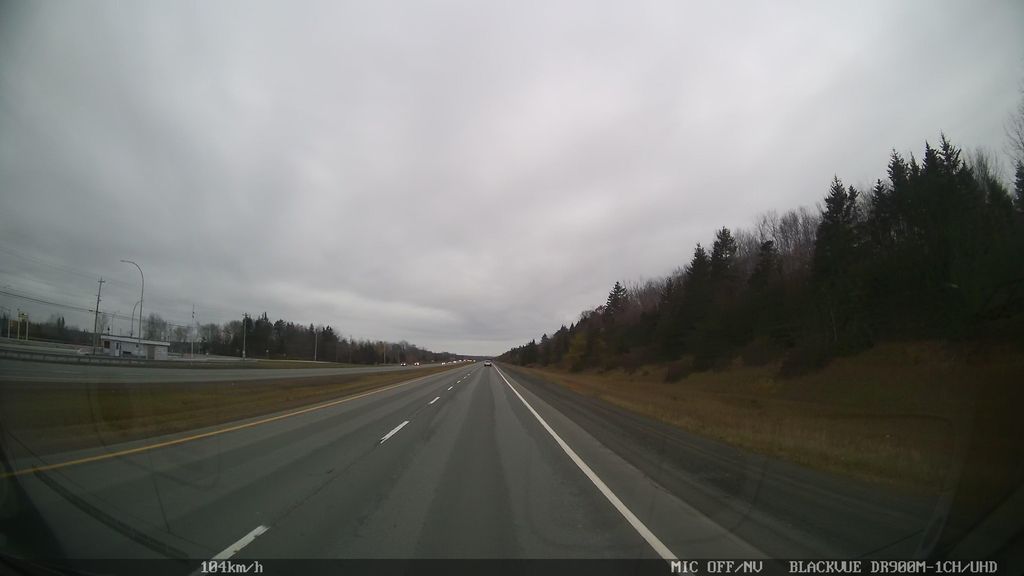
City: halifax